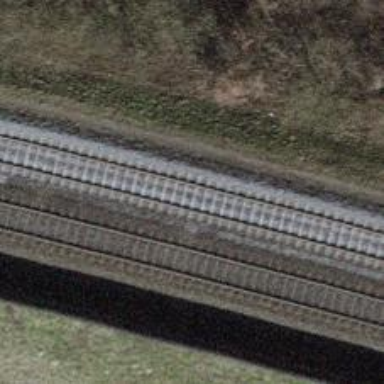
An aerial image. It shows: Railway track with contact line for electrification.